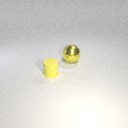
large yellow metal sphere to the right of small yellow rubber cylinder